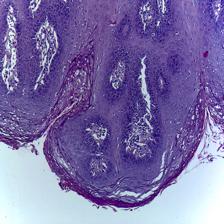
Diagnosis: OSCC